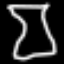
Label: hourglass